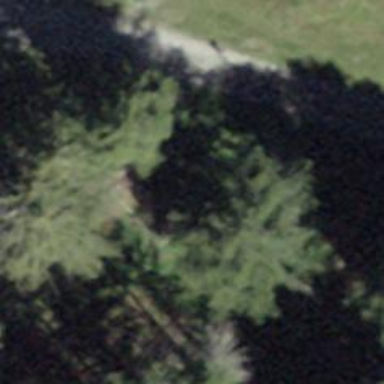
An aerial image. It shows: Picnic table located in leisure land area.